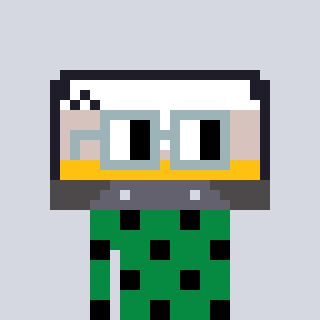
a pixel art character with square dark gray glasses, a cassette tape-shaped head and a green-colored body on a cool background